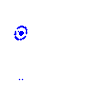
Particle: pion